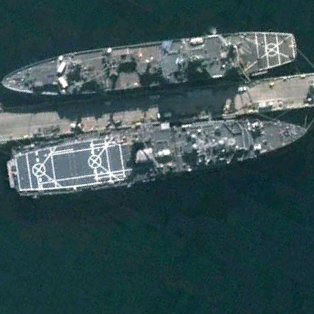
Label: combat